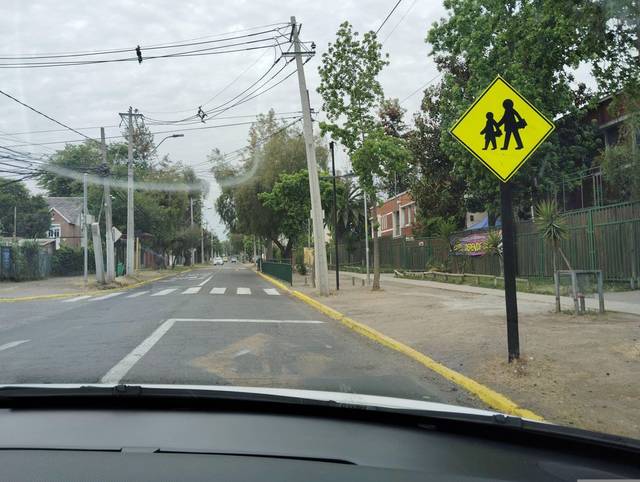
Region: Chile
Coordinates: -33.52, -70.567